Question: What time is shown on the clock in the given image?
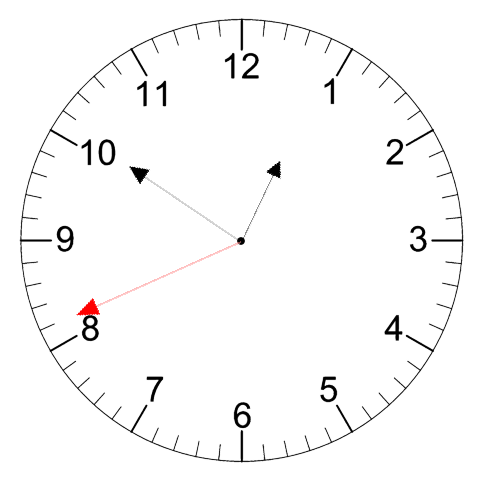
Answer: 12:50:41